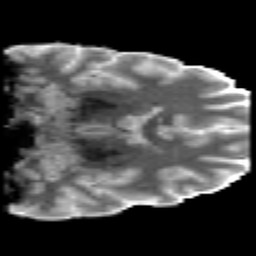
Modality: MD
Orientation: coronal
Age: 28
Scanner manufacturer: philips
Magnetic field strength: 3 T
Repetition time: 8.591 s
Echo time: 0.1268 s